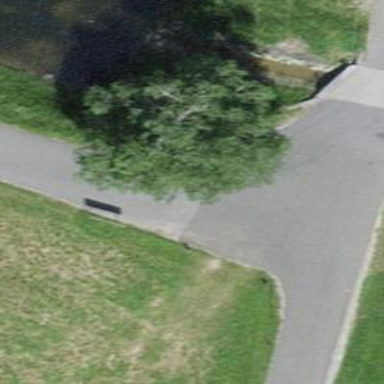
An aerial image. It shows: Red bench.